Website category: movie
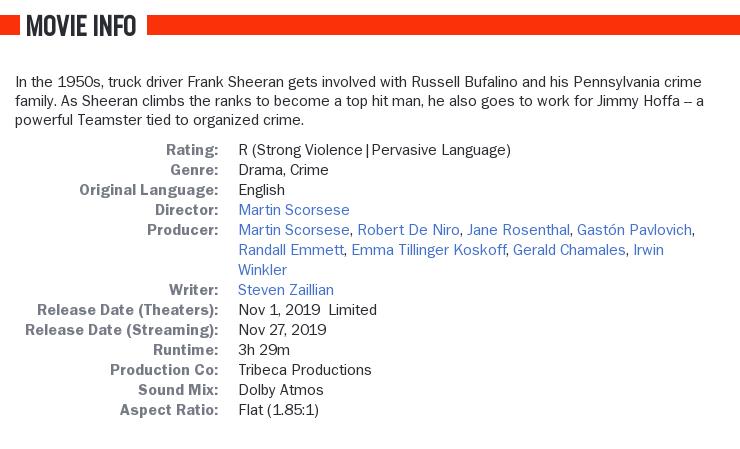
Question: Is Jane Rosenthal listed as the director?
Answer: no

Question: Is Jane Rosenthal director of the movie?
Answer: no

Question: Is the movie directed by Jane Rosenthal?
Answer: no

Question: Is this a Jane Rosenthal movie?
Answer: no

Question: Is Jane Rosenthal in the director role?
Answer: no

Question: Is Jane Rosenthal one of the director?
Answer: no

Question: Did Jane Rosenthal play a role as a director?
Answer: no

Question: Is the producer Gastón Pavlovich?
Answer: yes

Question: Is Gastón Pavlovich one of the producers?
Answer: yes

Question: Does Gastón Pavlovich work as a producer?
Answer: yes

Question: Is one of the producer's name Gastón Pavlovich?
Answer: yes

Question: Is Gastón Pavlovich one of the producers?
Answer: yes

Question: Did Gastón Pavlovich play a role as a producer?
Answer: yes

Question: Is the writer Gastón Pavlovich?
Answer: no

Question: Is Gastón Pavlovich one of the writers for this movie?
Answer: no

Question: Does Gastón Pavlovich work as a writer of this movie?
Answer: no

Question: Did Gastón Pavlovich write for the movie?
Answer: no

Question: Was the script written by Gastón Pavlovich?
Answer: no

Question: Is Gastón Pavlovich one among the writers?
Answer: no

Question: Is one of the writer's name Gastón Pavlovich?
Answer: no

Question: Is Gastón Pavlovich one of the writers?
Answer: no

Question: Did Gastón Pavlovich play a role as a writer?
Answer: no

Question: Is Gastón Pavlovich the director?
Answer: no

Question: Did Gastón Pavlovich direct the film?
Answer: no

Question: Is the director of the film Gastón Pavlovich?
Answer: no

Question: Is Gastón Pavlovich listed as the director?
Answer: no

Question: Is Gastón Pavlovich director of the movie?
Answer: no

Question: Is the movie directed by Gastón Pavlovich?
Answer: no

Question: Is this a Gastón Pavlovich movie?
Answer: no

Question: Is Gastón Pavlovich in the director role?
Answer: no

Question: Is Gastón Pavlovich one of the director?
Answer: no

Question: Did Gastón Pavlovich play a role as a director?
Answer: no

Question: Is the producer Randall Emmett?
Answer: yes

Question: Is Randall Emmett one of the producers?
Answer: yes

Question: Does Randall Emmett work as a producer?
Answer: yes

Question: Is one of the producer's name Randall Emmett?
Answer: yes

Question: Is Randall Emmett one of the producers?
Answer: yes

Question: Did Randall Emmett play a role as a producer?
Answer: yes

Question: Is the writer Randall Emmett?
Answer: no

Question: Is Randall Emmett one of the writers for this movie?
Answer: no

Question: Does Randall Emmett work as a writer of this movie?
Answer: no

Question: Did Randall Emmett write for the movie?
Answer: no

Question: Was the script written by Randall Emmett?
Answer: no

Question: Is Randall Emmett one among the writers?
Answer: no

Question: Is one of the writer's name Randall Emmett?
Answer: no

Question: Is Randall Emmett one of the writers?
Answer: no

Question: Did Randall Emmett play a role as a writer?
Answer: no

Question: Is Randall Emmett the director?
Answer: no

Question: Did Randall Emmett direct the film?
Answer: no

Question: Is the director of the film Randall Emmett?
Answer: no

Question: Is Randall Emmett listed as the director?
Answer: no

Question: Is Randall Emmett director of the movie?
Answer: no

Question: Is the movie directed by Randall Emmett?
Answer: no

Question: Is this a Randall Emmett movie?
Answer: no

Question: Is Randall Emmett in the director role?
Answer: no

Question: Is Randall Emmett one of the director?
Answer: no

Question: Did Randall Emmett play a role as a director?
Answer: no

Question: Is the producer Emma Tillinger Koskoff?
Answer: yes

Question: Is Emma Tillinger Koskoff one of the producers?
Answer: yes

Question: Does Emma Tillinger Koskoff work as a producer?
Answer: yes

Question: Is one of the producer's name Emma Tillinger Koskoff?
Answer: yes

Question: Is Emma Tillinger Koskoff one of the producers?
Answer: yes

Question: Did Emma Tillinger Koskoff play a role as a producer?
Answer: yes

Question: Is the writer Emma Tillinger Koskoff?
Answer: no